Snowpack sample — Buffalo Mountain, Silverthorne, Colorado, USA (1/25/25, 10:11 AM MST)
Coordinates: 39.6222, -106.1139
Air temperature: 22 °F
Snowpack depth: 110 cm
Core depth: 20 cm
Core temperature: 48.2 °F
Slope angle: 12°, slope face: 102°
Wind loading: high
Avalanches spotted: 0
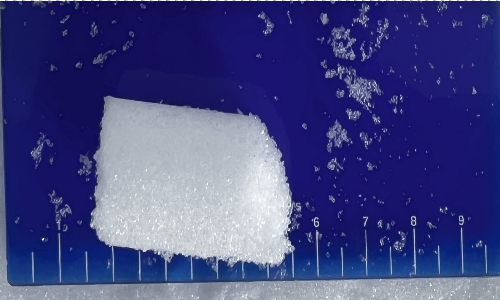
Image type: core
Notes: No avalanches nearby, collected on the outskirts of a fire break 15 meters from the treeline, on way to Buffalo and Red Mountain